Chest X-ray. View position: PA
Patient age: 51
Patient sex: F
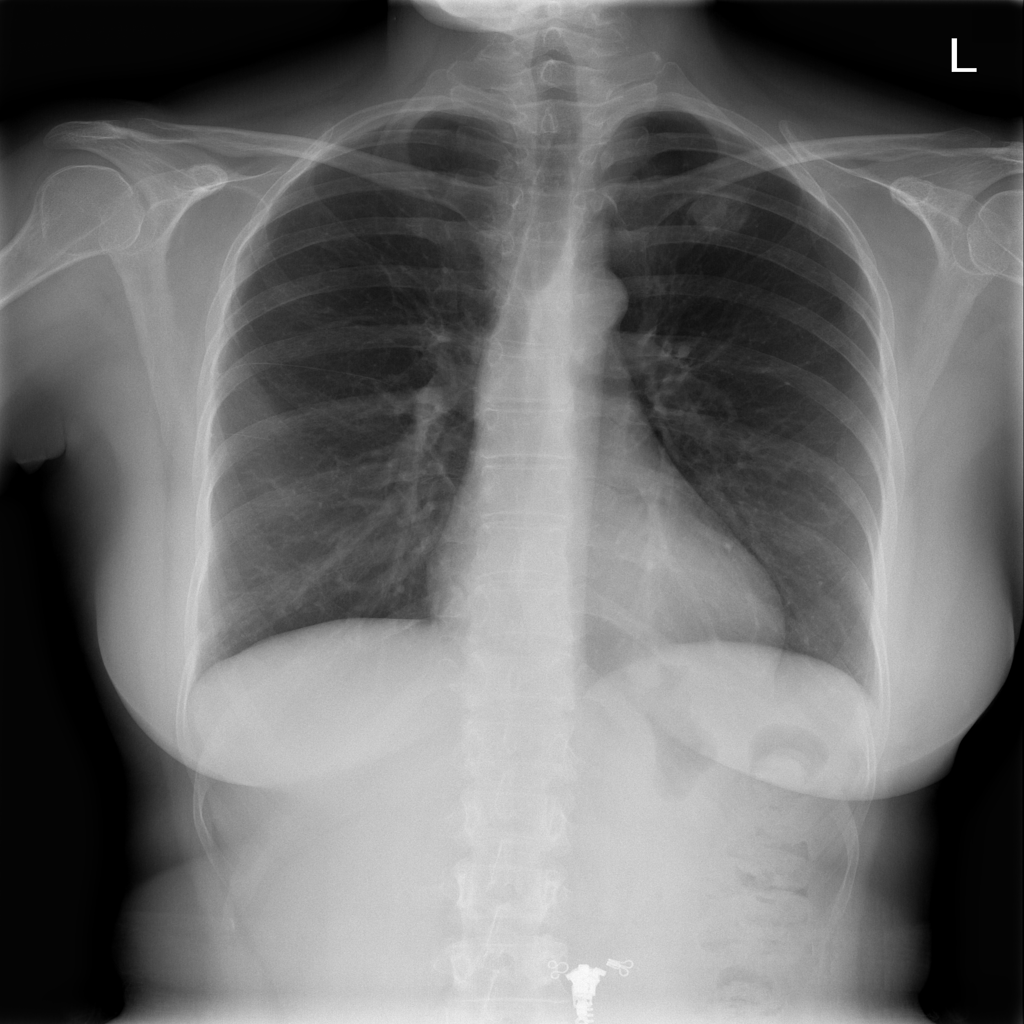
Finding: Pneumothorax